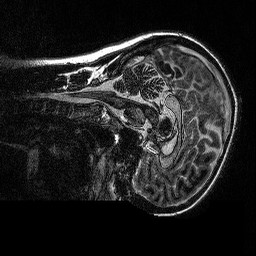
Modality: MP2RAGE
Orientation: sagittal
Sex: female
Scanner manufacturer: siemens
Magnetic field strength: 3 T
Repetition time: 5 s
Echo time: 0.00292 s